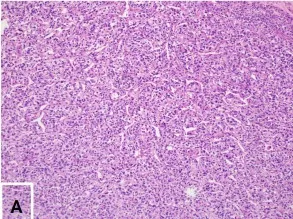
Microscopic features. &B, Hyperchromatic and pleomorphic spindled cells surrounding staghornlike blood vessels x100 original magnification.
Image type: pathology (h&e)